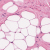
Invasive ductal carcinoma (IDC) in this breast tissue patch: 0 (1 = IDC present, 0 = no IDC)